Interaction volume radius: 5 \u00c5
Interaction volume height: 20 \u00c5
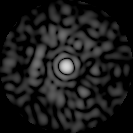
Disorder parameter: 0.8514